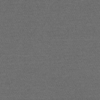
Label: dusty